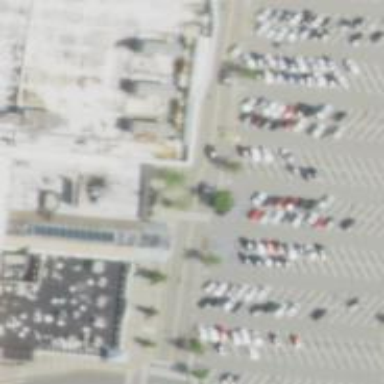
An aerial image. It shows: Parking space is available.